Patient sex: M
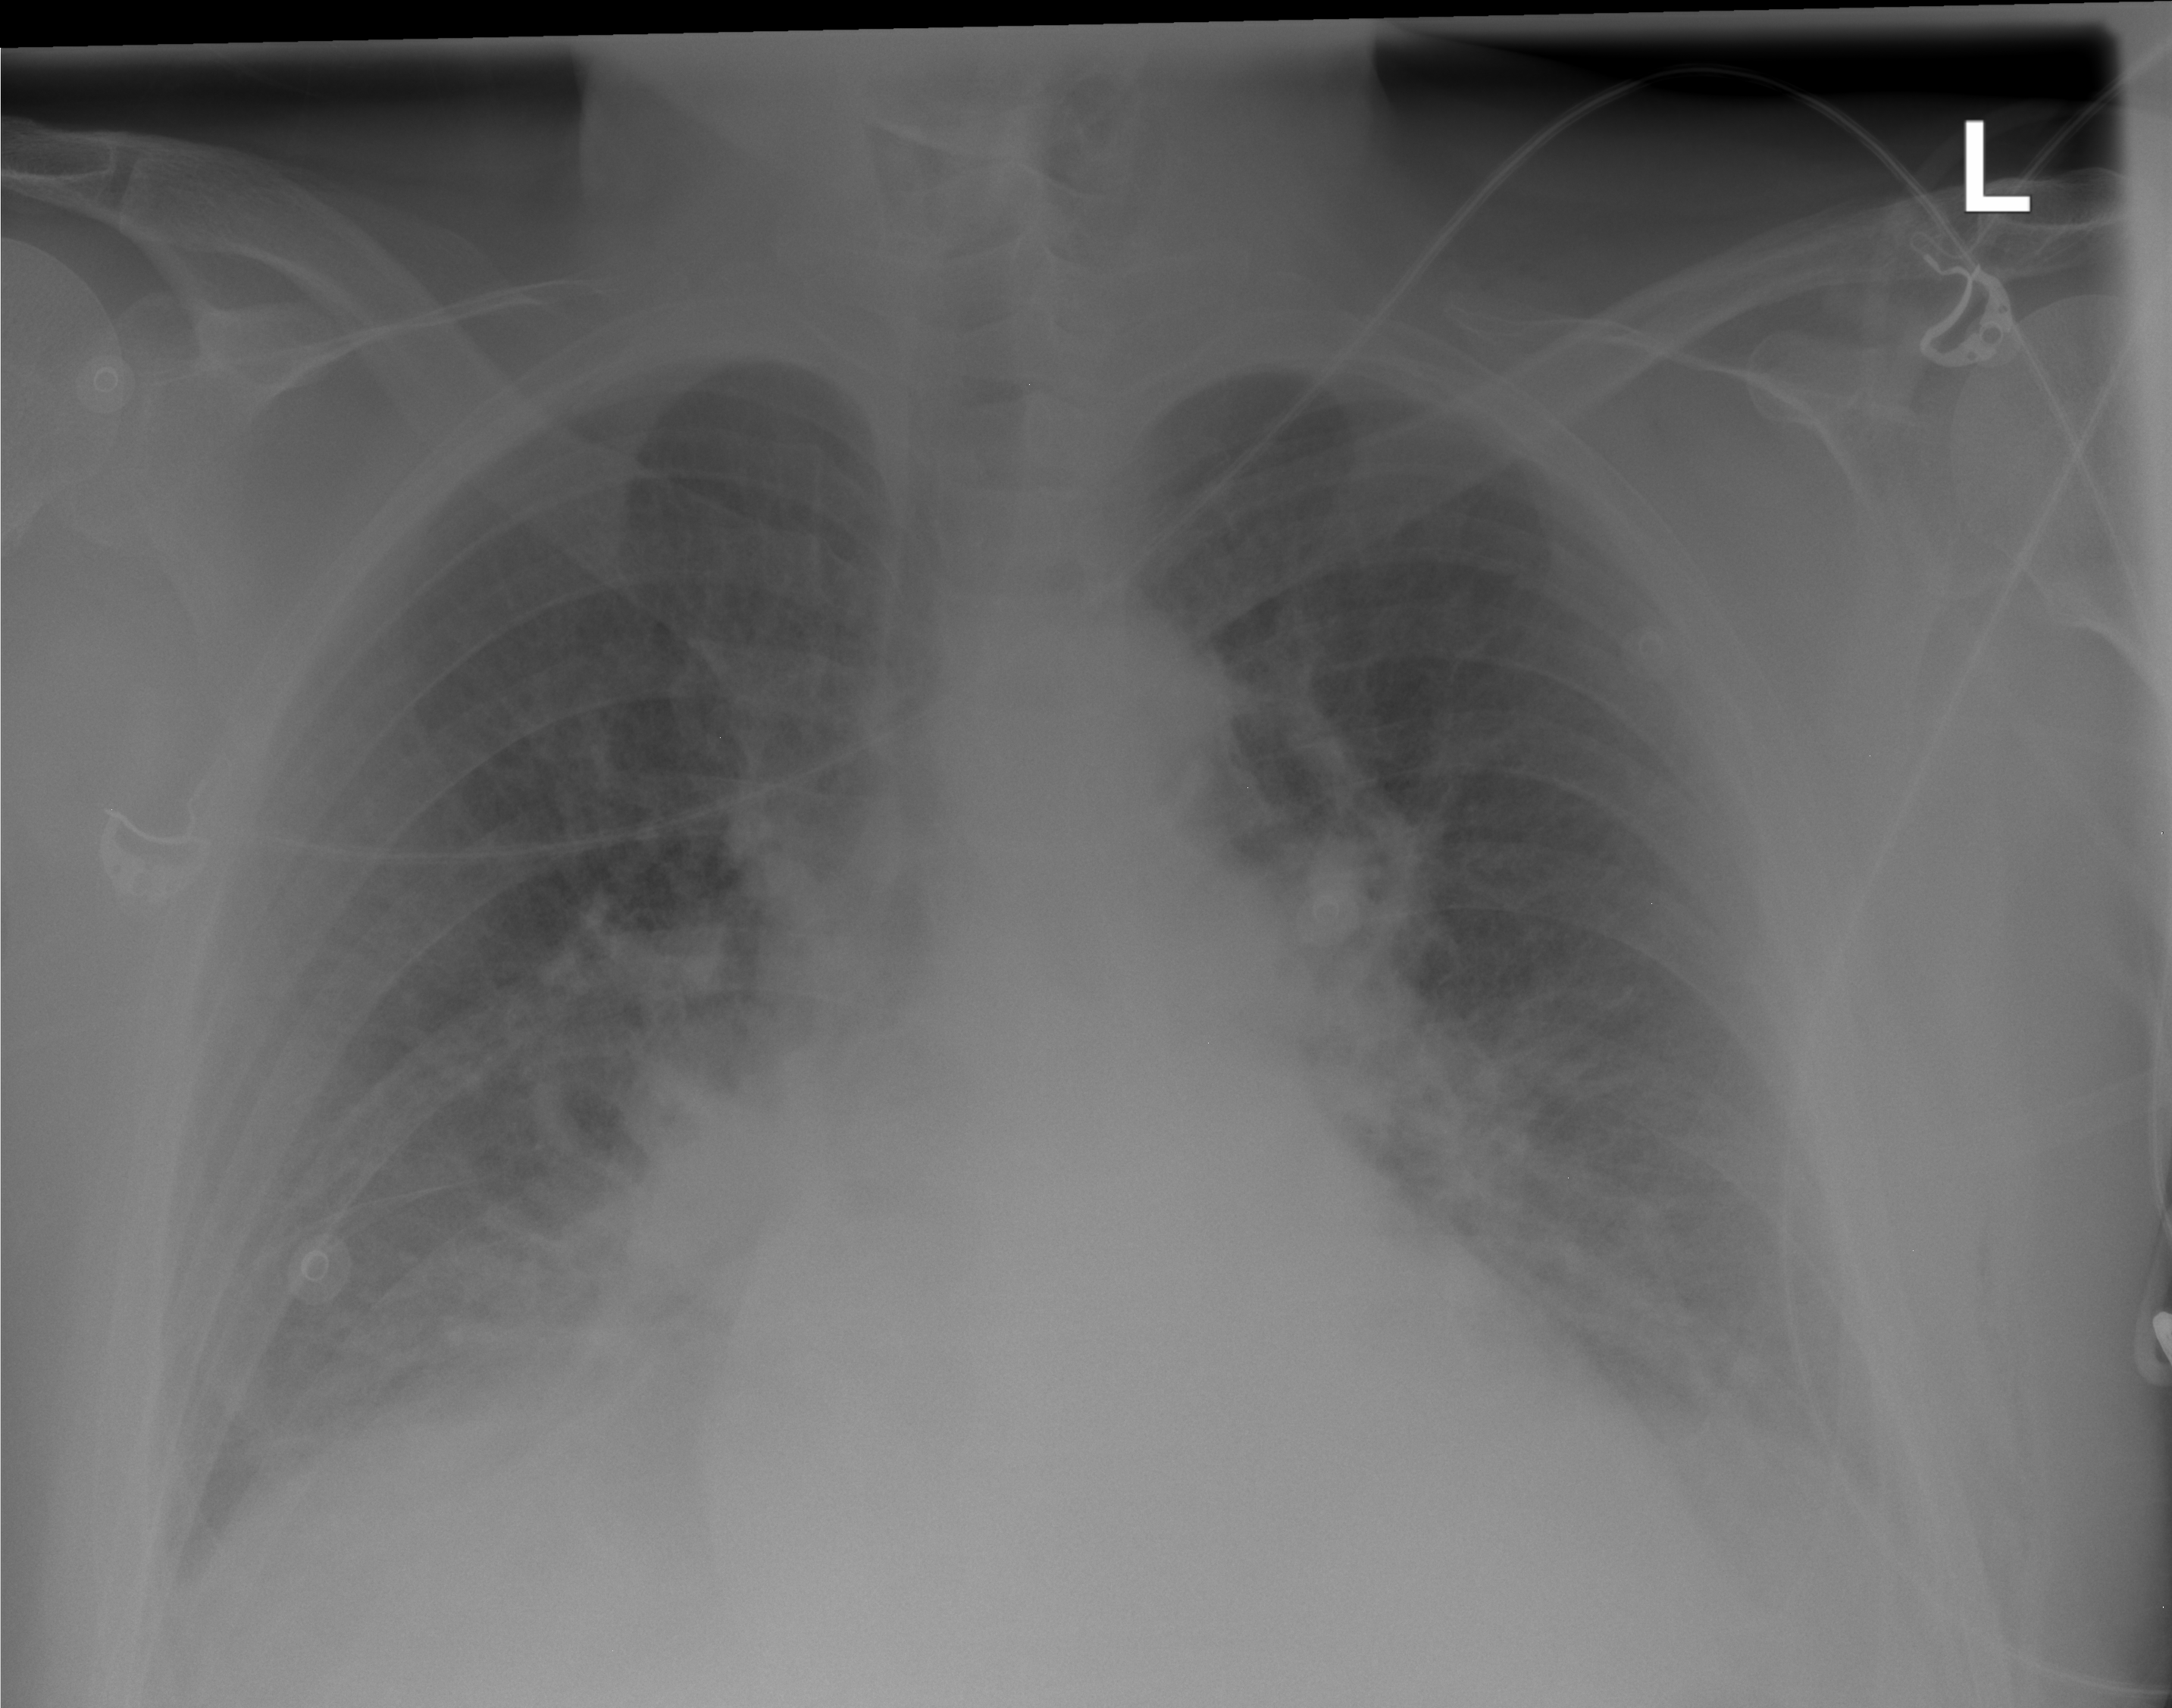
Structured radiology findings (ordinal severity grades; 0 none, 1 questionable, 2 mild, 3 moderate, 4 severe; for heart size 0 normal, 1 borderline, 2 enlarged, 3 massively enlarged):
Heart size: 2
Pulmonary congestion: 3
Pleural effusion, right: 2
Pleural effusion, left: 2
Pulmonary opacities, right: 3
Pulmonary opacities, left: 3
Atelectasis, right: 2
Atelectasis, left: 2